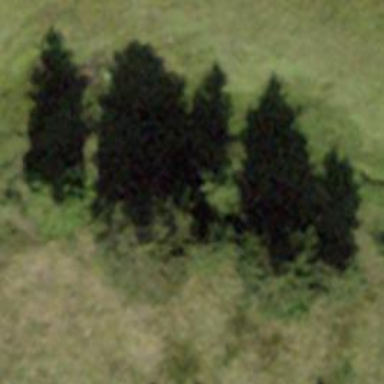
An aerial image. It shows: Forest area.